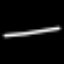
Label: line